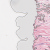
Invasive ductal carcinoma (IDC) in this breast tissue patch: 0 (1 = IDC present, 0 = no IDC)